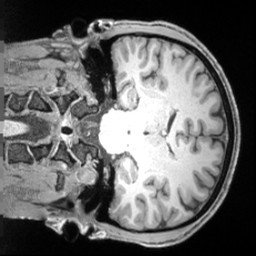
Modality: T1w
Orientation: coronal
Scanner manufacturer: siemens
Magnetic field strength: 3 T
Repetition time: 2.55 s